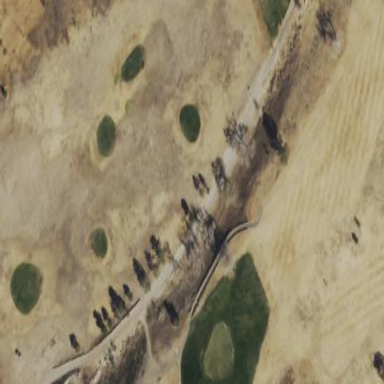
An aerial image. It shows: Driving range for golf on grass.